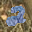
Label: 2